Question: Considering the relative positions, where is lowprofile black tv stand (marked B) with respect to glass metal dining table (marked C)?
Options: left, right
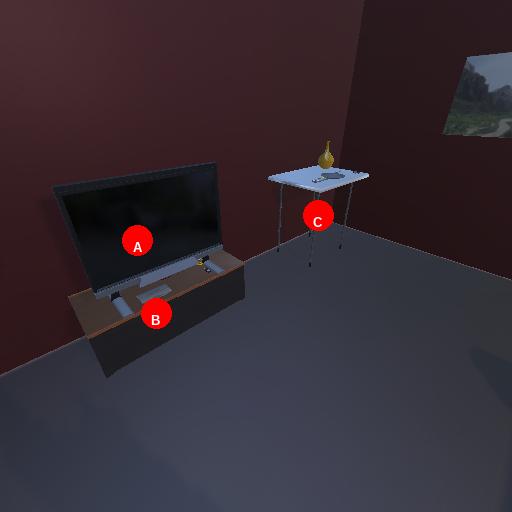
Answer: left